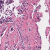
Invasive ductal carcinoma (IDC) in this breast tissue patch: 1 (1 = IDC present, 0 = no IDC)